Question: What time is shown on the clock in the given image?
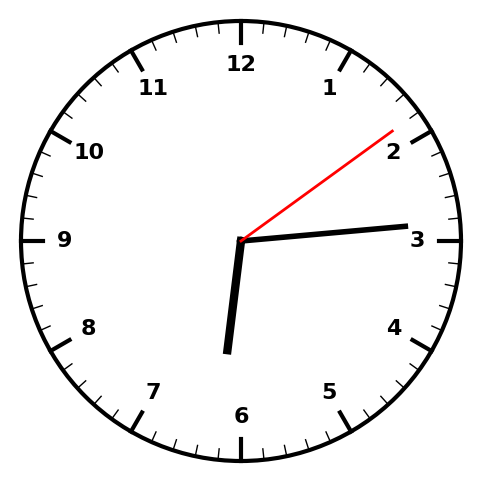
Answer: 06:14:09